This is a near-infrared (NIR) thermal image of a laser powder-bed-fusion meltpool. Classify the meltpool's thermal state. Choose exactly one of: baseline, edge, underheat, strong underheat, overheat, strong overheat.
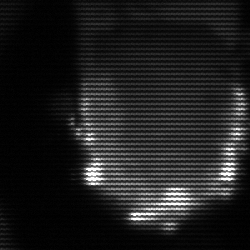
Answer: baseline